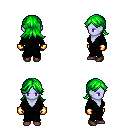
a pixel art fantasy rpg character, female body template, dark elf, purple skin, gray robe, gold greaves, green loose hair, gold gloves, maroon shoes, four views (front, back, left, right), 2x2 character sprite sheet, small pixel art, hard edges, no anti-aliasing